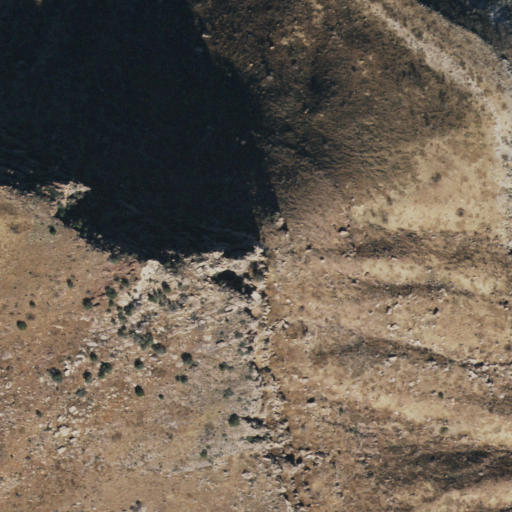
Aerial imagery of mountain in Arizona named Hog Mountain containing shrub and evergreen forest